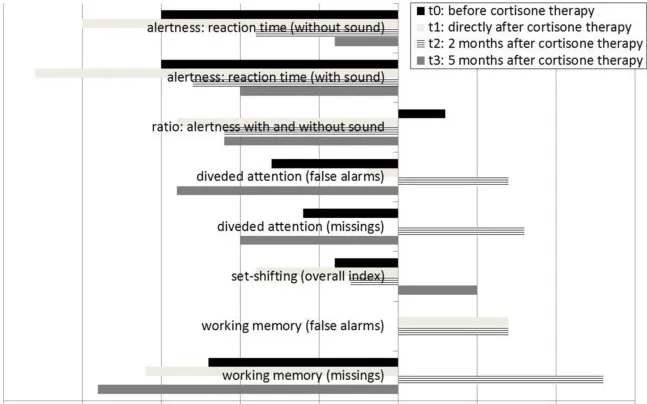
Test for attentional performance.
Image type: pathology (immunostaining)